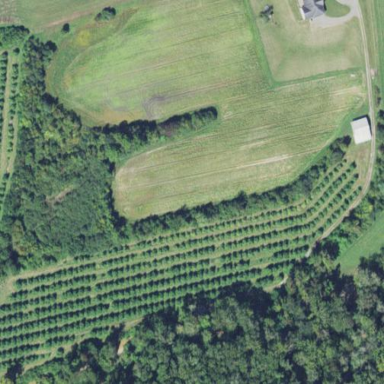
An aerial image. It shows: Orchard.